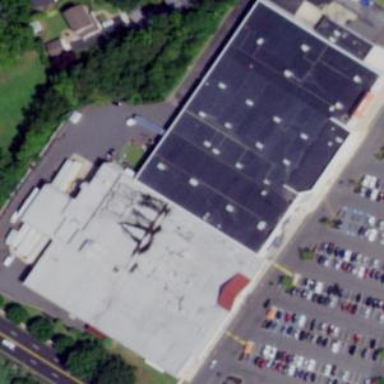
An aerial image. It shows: Retail building.